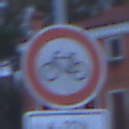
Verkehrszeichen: VerbotRadverkehr
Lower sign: ZeitangabenMitBeschraenkungAufWochentage4
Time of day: Dawn
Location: Outdoor (Urban)
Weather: PartlyCloudy
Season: NotSpecified
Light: Natural